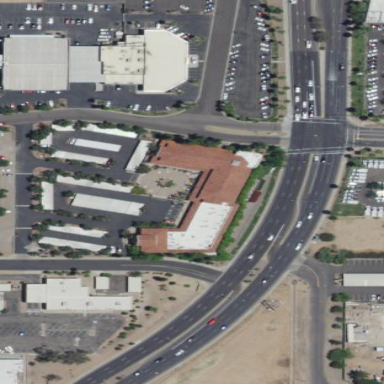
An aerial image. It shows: Clinic building.